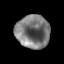
Tissue: prostate
Cell type: Myeloid cells
Senescence score: 0.3115
Nuclear area (px): 1083
Mean DAPI intensity: 122.371